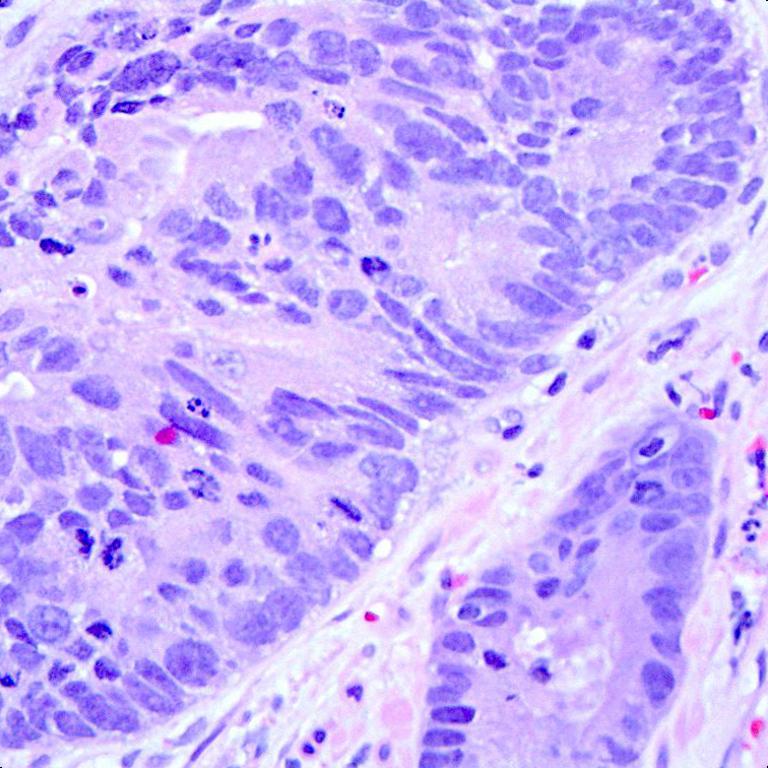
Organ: colon
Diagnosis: adenocarcinomas